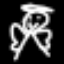
Label: angel